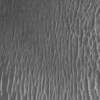
Label: not_dusty